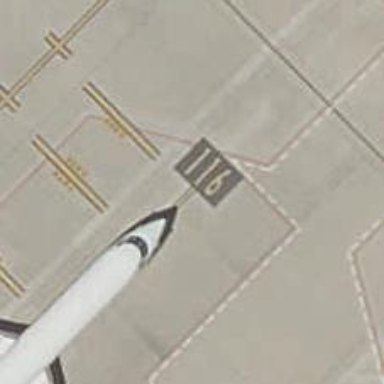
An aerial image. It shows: Airport parking position.